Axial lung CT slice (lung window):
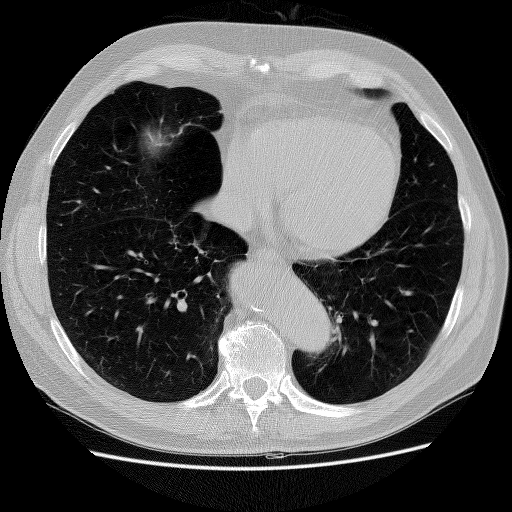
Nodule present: no